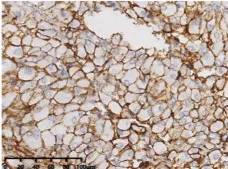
Histopathological examination shows the pulmonary nodules were metastatic pheochromocytoma. (D) CD56 immunostaining is positive in the membrane of the tumor cells.
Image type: pathology (immunostaining)